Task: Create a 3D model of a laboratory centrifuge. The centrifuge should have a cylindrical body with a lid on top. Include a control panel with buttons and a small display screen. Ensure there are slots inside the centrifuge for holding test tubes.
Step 199:
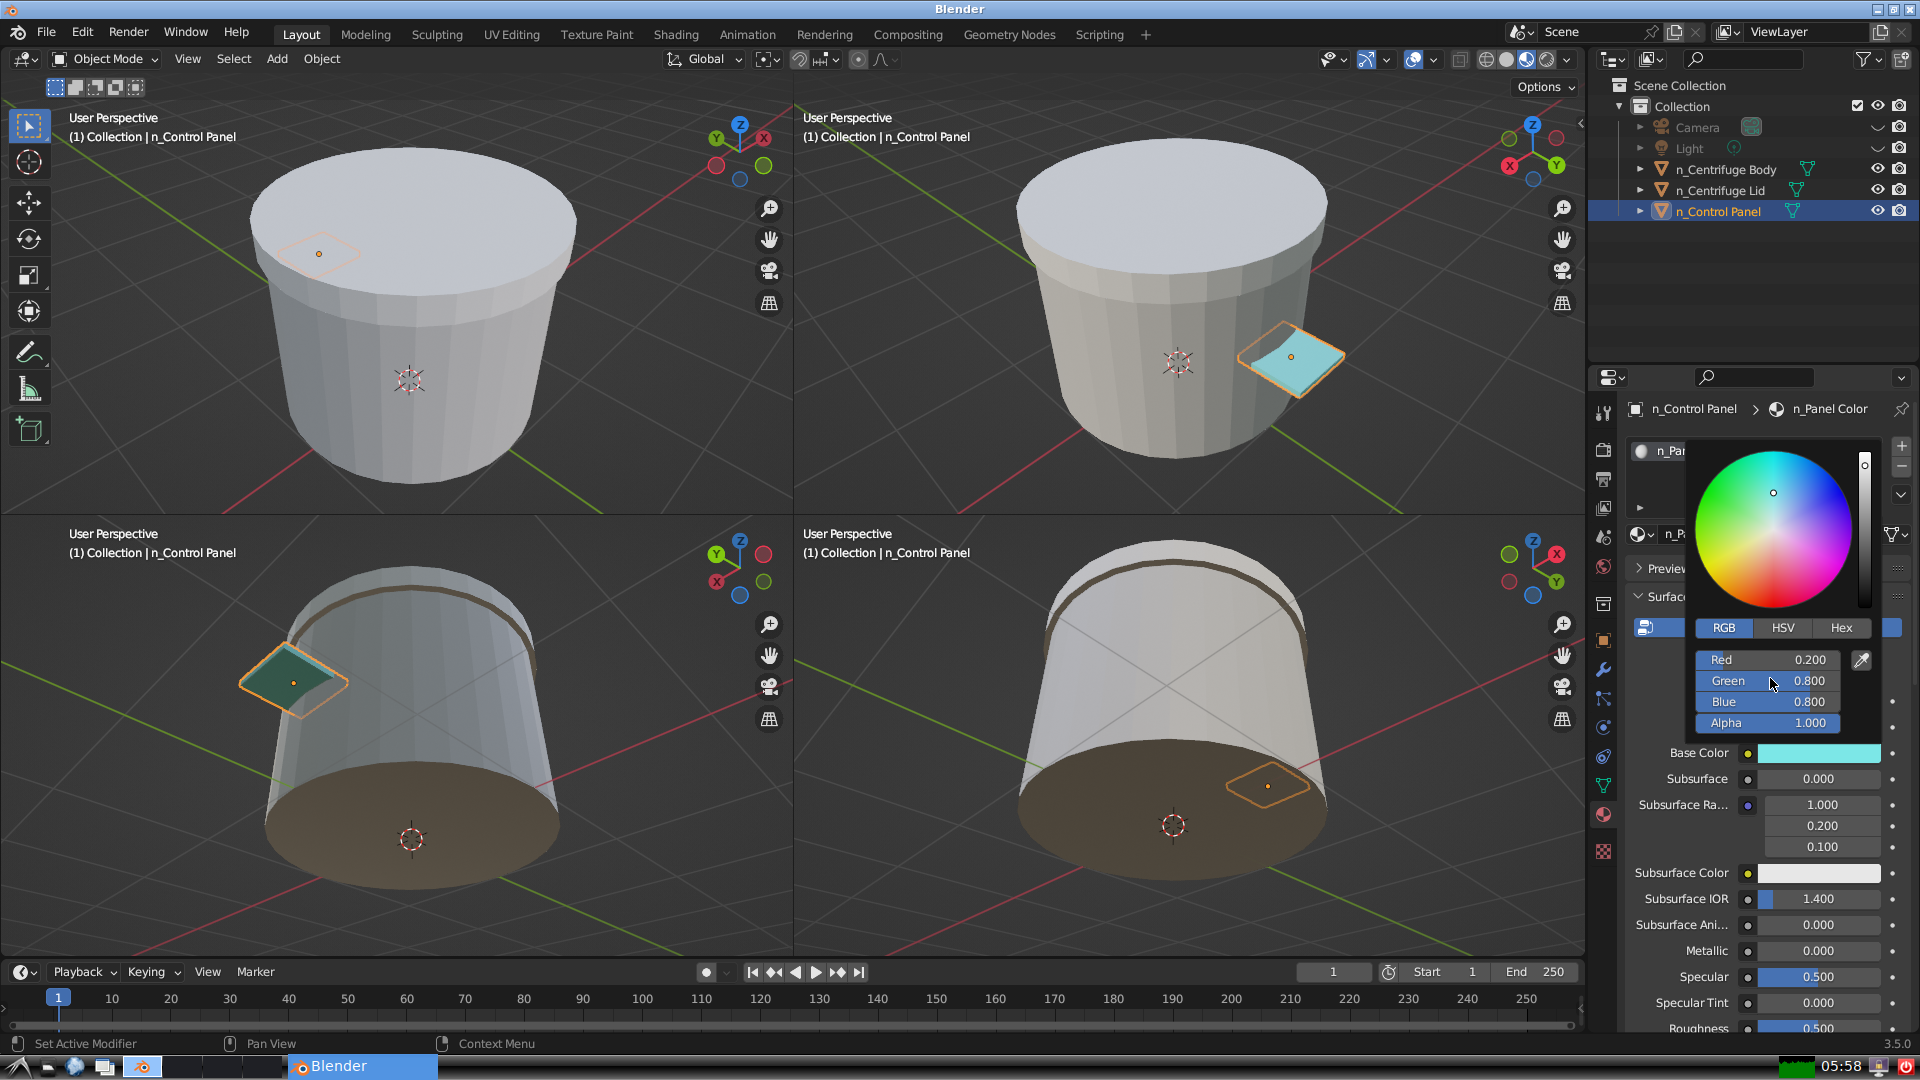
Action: click: no